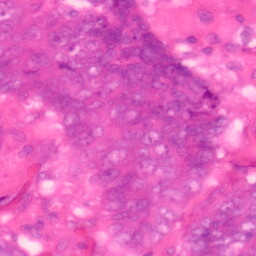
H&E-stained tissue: Colon